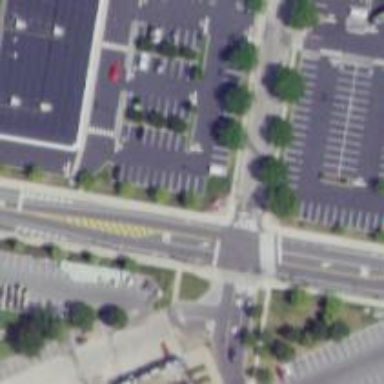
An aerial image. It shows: Marked crossing on footway.